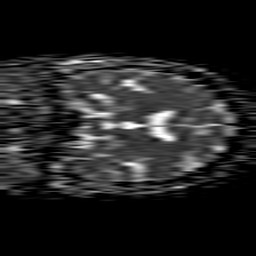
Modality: ADC
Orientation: coronal
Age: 58
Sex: female
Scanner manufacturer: philips
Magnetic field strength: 1.5 T
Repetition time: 4.6 s
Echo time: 0.08517 s